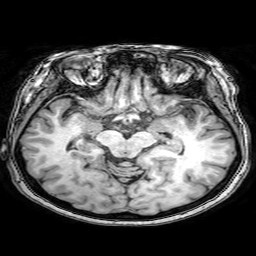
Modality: T1w
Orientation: coronal
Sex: female
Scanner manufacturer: philips
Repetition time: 0.008288 s
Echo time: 0.00381 s